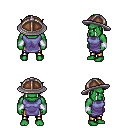
a pixel art fantasy rpg character, male body template, orc, green skin, chain tabard jacket, gold greaves, green long mohawk hairstyle, chain helm, white cloth bracers, four views (front, back, left, right), 2x2 character sprite sheet, small pixel art, hard edges, no anti-aliasing